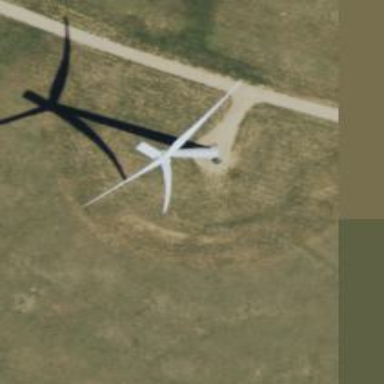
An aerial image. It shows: Wind generator with horizontal axis. The generator is wind turbine.